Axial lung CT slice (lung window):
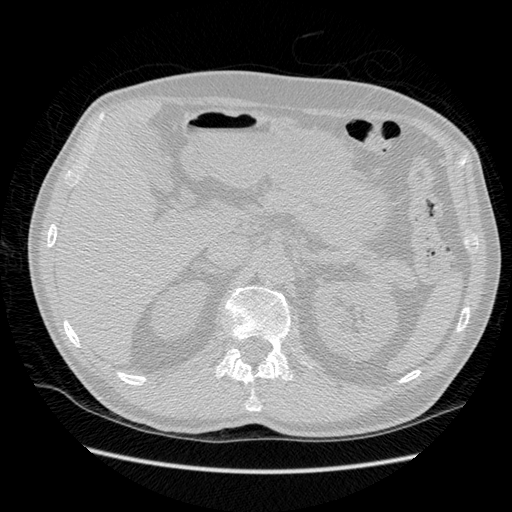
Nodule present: no